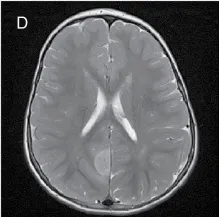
Representative MRI studies of patients. (D) A T2-weighted image of the brain from Case 4, demonstrating mass involving the right posterior parietal lobe.
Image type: radiology (mri)